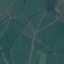
Land use / land cover: Pasture